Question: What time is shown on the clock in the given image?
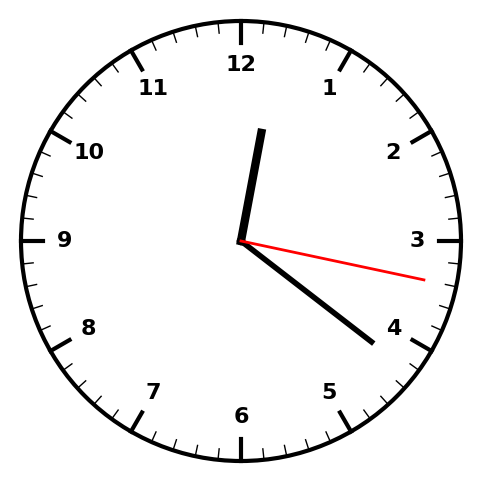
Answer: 12:21:17